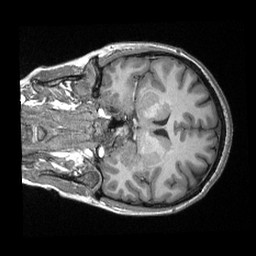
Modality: T1w
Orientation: coronal
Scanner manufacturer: siemens
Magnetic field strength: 3 T
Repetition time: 2.3 s
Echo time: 0.00308 s